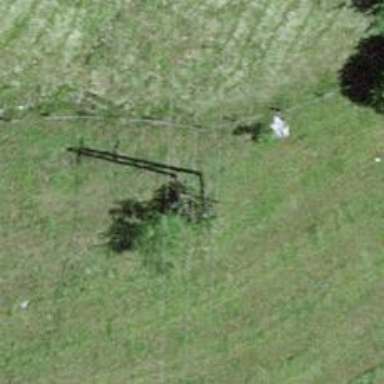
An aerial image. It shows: Power pole.